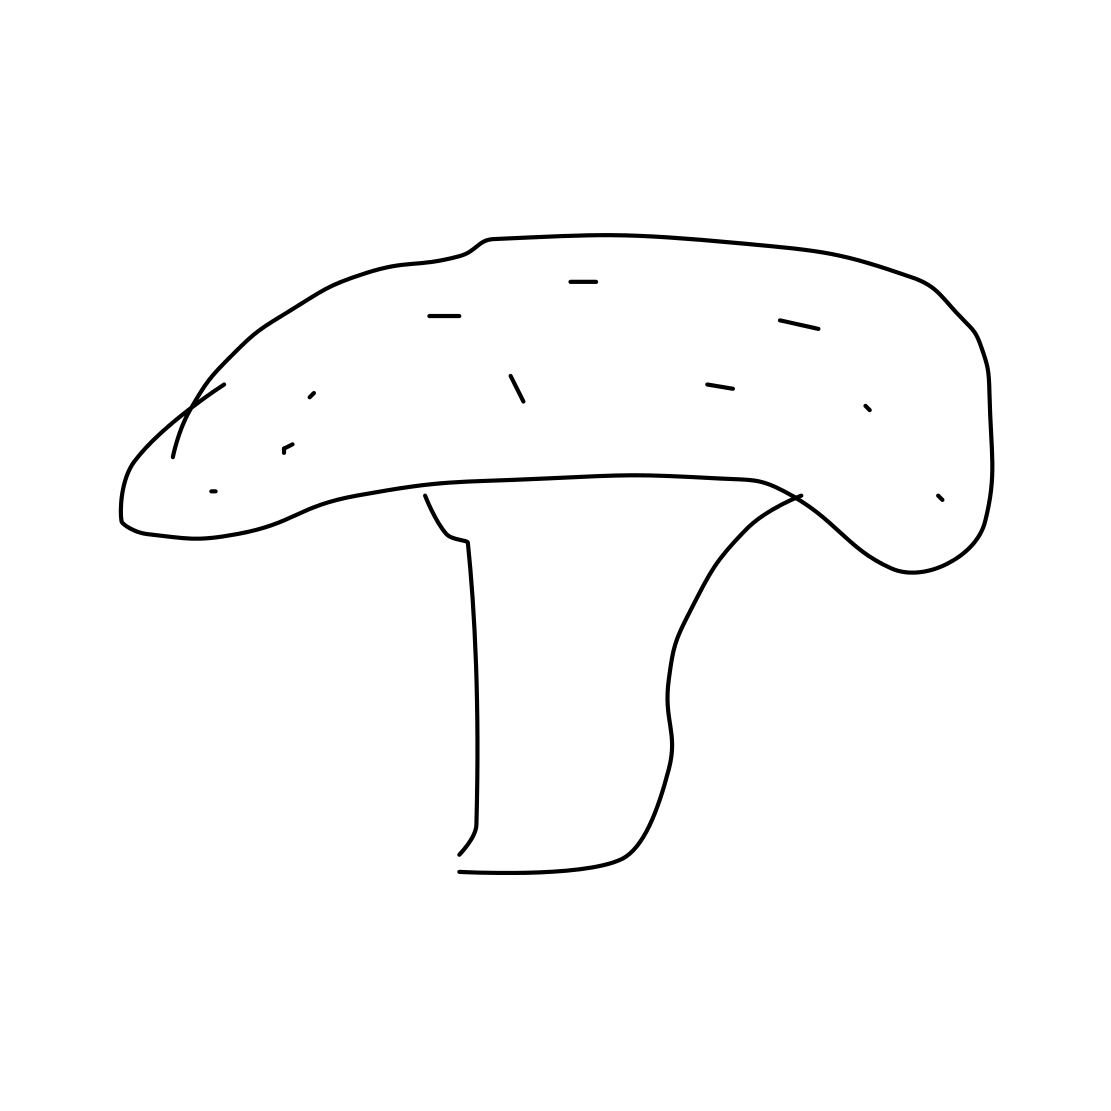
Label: mushroom